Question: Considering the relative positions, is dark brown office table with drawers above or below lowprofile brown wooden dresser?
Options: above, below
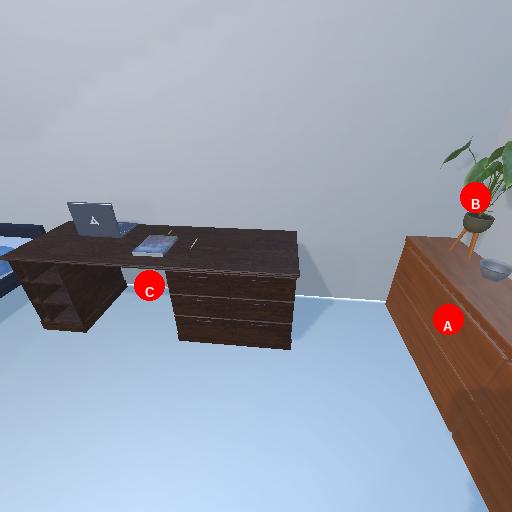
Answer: above